Question: As per the explanation in section 2.3 <URL>, I can remove rownames for a datatable by setting 'rownames = FALSE'

How do I suppress row names when using 'DT::renderDataTable' in R shiny? The following doesn't work because if you look at the <URL> there is no rownames option
'''
output$subsettingTable <- DT::renderDataTable(
subsetTable(), filter = 'top', server = FALSE,
options = list(pageLength = 5, autoWidth = TRUE, rownames= FALSE
))
'''
My question is similar to the one <URL>. The answers there are for 'renderTable' and I've tried making the answers there work with 'DT::renderDataTable' with zero success.
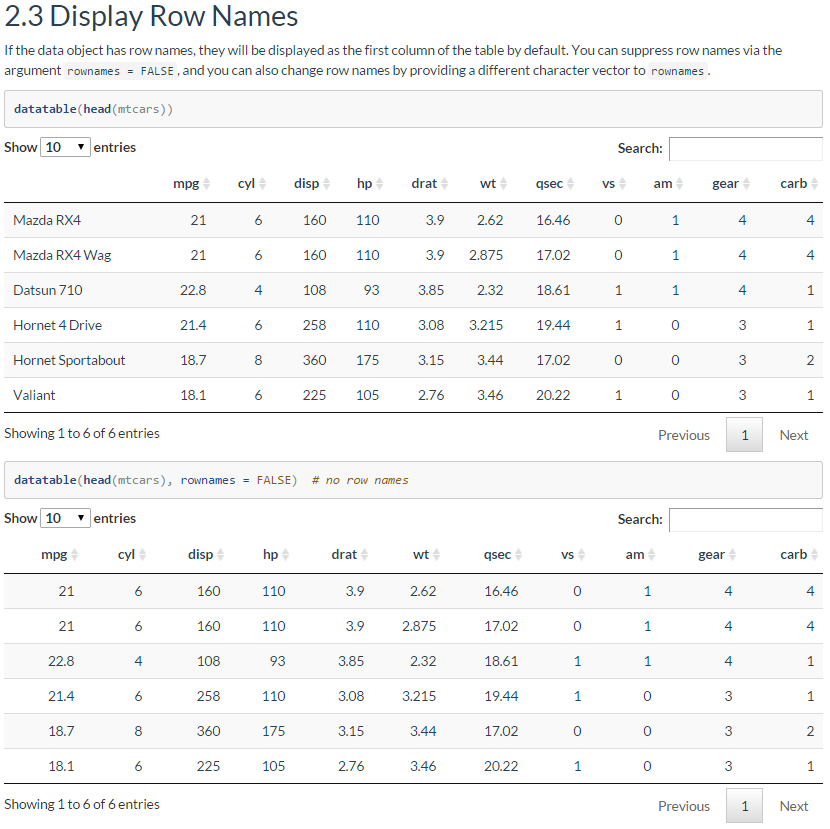
Answer: Please be very careful to read the help pages of functions to know which argument belongs to which function. In your case, the 'rownames' argument belongs to the 'datatable()' function, but you actually put it inside the 'options' argument, and that is certainly wrong. 'DT::renderDataTable()' accepts either a data object or a table widget as its first argument (again, please read its help page), so either of the following expressions should work:
'''
DT::renderDataTable(datatable(
subsetTable(), filter = 'top', server = FALSE,
options = list(pageLength = 5, autoWidth = TRUE),
rownames= FALSE
))
DT::renderDataTable(
subsetTable(), filter = 'top', server = FALSE,
options = list(pageLength = 5, autoWidth = TRUE),
rownames= FALSE
)
'''
In the latter case, 'rownames = FALSE' is passed to 'datatable()' internally, per documentation of the '...' argument of the help page.